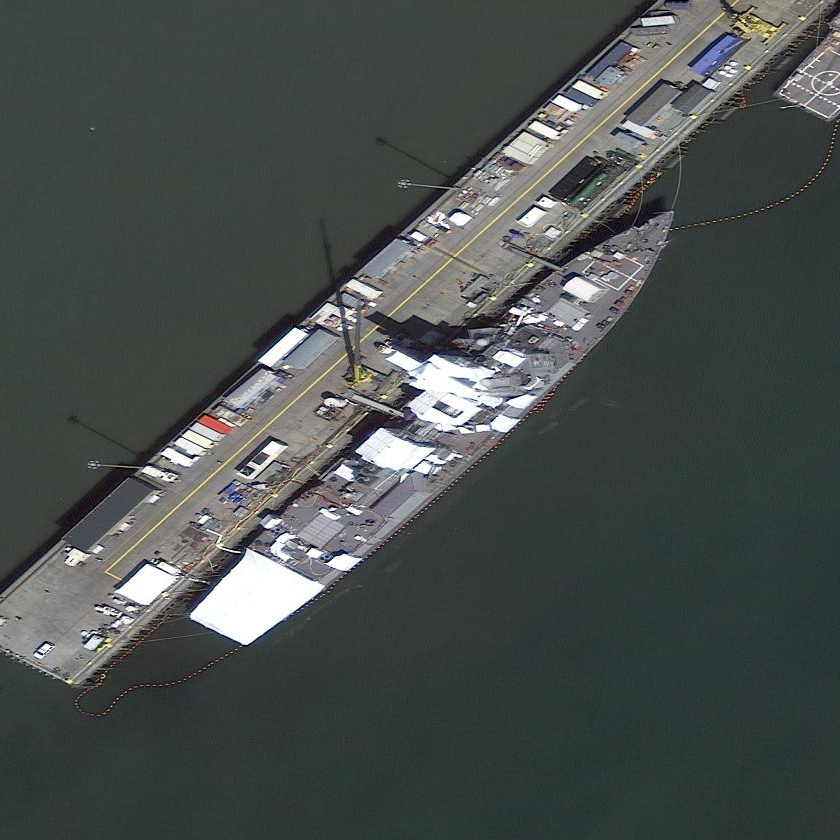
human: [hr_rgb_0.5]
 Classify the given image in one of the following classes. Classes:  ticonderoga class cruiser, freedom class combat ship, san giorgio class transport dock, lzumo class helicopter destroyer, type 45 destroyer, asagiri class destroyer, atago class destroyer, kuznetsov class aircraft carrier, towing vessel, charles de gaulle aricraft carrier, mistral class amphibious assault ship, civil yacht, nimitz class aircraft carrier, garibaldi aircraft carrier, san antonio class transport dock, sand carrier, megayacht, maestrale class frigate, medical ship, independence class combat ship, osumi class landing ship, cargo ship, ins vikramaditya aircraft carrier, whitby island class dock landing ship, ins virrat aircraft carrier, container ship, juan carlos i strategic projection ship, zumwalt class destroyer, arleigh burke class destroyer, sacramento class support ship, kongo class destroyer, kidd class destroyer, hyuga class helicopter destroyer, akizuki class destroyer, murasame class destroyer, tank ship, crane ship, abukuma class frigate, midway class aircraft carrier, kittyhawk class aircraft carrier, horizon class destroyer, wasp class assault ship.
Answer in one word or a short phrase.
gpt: Arleigh Burke class destroyer